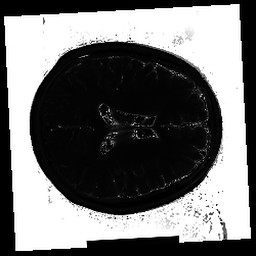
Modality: T2map
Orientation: axial
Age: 13
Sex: male
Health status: ill